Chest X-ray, PA view. Patient: 49 years old, sex M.
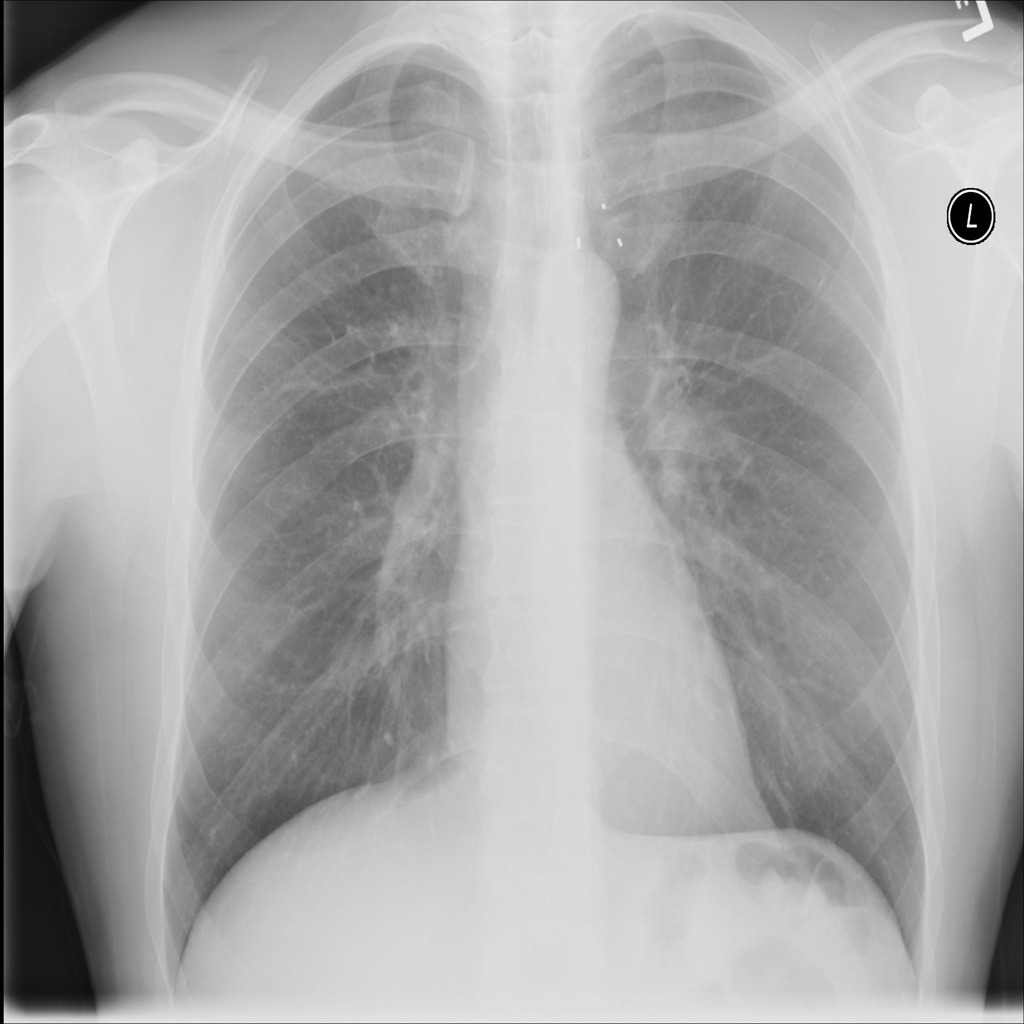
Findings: No Finding